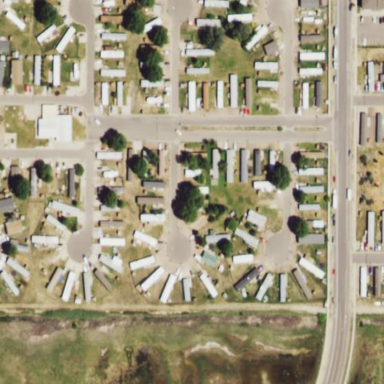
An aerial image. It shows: Mobile residential area.